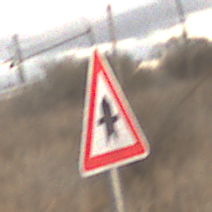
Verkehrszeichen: Vorfahrt
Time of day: SunriseSunset
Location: Outdoor (RoadRail)
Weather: PartlyCloudy
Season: NotSpecified
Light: Natural